Question: So I am trying to suppress a specific bar on my bar graph. So instead of populating the graph from the database, I am populating it from a formula field. So in my formula field, I have something like this:
'''
if field <> "Member" then
formula = field
'''
So it gets rid of the field however it leaves me with this:

I know I can make a subreport that gets rid of that field from the beginning, but I was hoping to avoid creating a subreport for this.
Any ideas? Thanks!!
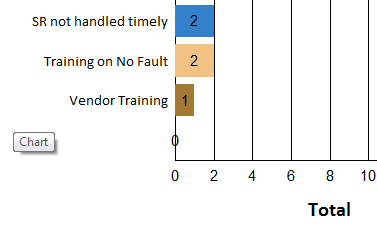
Answer: Thanks for all the help guys, the data will be pretty dynamic.. So I am going to go with the subreport. I will add those little tricks to my toolbox though! Thanks again.